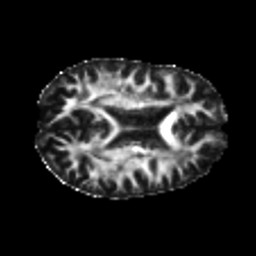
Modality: FA
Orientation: axial
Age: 21
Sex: female
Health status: healthy
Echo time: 0.074 s